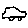
Label: car